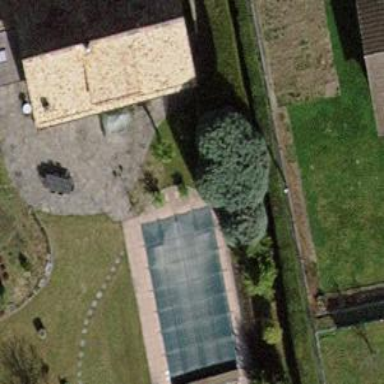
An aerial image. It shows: Swimming pool located in leisure land.